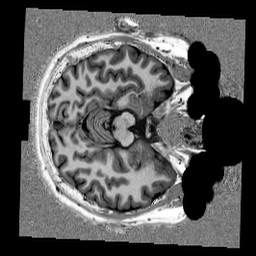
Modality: UNIT1
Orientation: axial
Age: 40
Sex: male
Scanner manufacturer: siemens
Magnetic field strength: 3 T
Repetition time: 5 s
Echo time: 0.00298 s